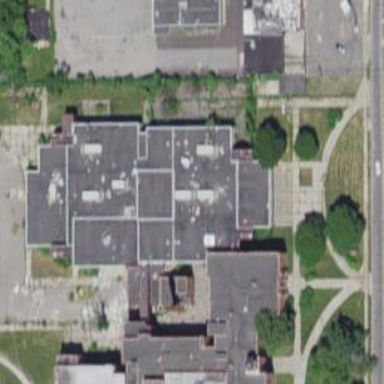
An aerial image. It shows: School.